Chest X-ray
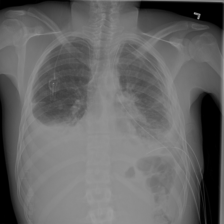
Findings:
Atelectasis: positive
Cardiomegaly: negative
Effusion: positive
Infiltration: positive
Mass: negative
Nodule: negative
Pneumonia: negative
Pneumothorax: negative
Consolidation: negative
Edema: negative
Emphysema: negative
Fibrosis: negative
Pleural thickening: positive
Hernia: negative